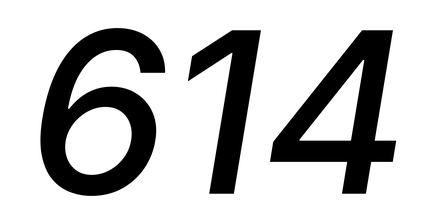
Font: Inter-Italic_Medium_Italic